Question: Can you create multiple windows on the new mobile Chrome packaged apps? I ask this because
'''
chrome.app.window.create("host/index.html",
{
id: "host",
bounds: {
width: 1000,
height: 500
}
});
'''
is working fine on desktop (.
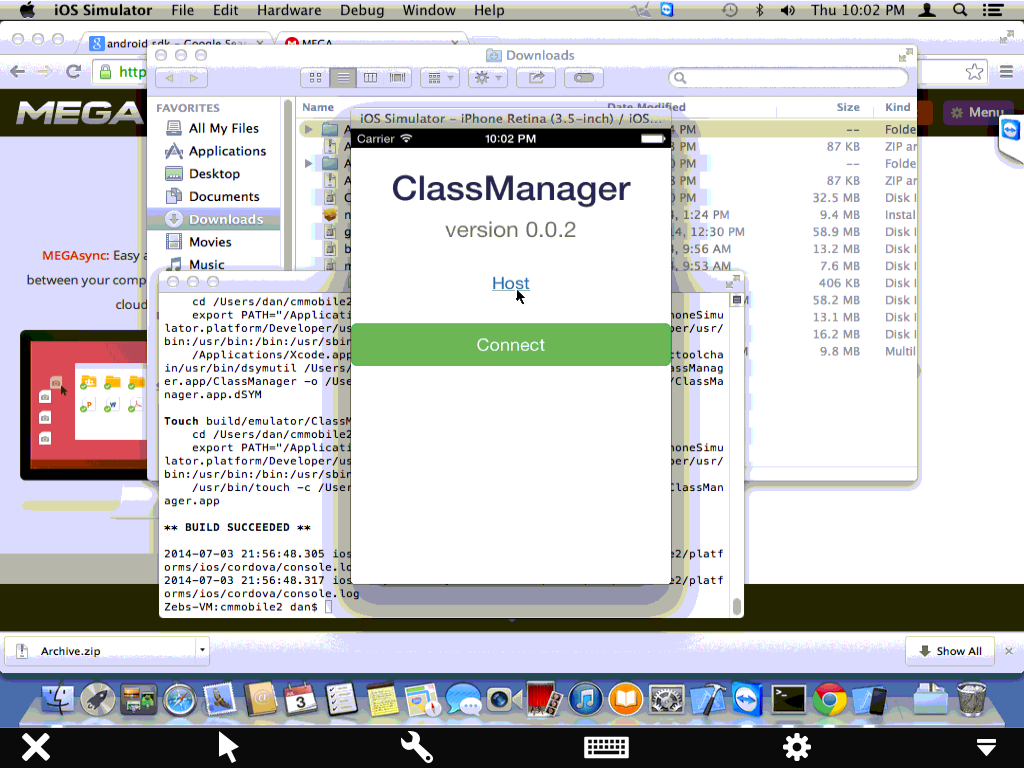
Answer: Short answer: Chrome Apps for Mobile do not support multiple windows at the moment.
The root of the problem is that mobile devices don't have traditional window managers, per-se.
We thought about trying to simulate it with some sort of edge swipe gesture, but it raised a bunch of questions: Should we hijack gestures your application may already be using? Should we have title bars that decrease the size of your application surface? What if our solution does not fit with the look&feel of your application? All hard questions to answer, so we opted not to support multiple windows for now.
On Android L-release, theres a cool new feature that was just announced that will allow applications to have multiple views ("windows") appear in the Recents switcher, so perhaps we can experiment with that.. But I think it would still be more confusing for users to switch between Recents than between windows on desktop chrome, so not sure if will be the right option for most applications.
If you want to have multiple views within your application, its best to use a web framework that helps for navigating between them within a single window. This has actually generally been the accepted best-practice for hybrid web apps for a long time.